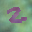
Label: 2